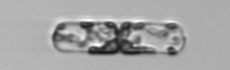
Label: Dactyliosolen_fragilissimus